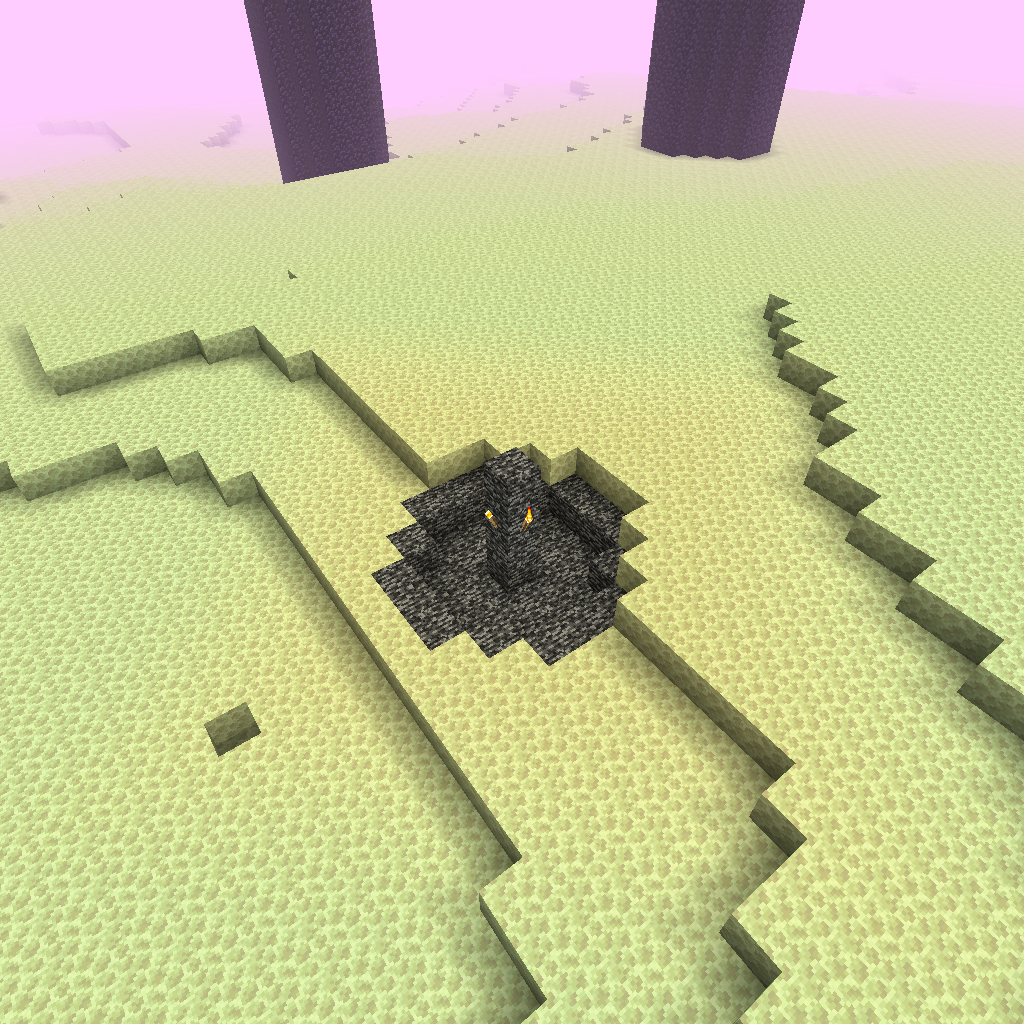
the end portal